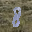
Label: 8